Question: I need to read audio sample values. I am using for that audioQueue callback (from Apple SpeakHere example):
'''
UInt32 samplesCount = inCompleteAQBuffer->mAudioDataBytesCapacity / 2;
UInt16 *samples = (UInt16 *)inCompleteAQBuffer->mAudioData;
for (int i=0; i < samplesCount; i++)
{
printf("%i
", samples[i]);
}
'''
Values are returned, but when I compare them with graph from audacity, they seems to be wrong:

Audacity values are from 1 (65535) to -1 (0). So logically first sample value should be 32767, second should be ~50 000 ...
But I recieve other results:
'''
value - position
65535 - 0
29501 - 1
26086 - 2
63656 - 3
28477 - 4
65407 - 5
36802 - 6
36546 - 7
18244 - 8
17220 - 9
player settings:
(Float64) mSampleRate = 44100
(UInt32) mBytesPerPacket = 2
(UInt32) mFramesPerPacket = 1
(UInt32) mBytesPerFrame = 2
(UInt32) mChannelsPerFrame = 1
(UInt32) mBitsPerChannel = 16
(UInt32) mReserved = 0
'''
Question - why sample values returned from mAudioData are wrong?
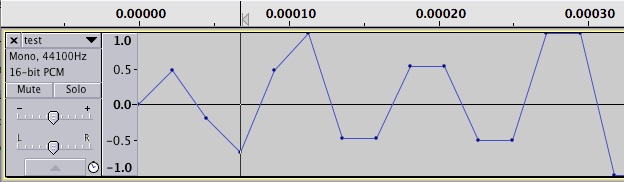
Answer: The file has a different endianess than your System. You must swap the byte order of each sample. Also the samples are Signed 16 bit integers (SInt16), not UInt16. Therefore the maximum value is 32767 (not 65535) and the minimum value is -32767.
Take a look in ExtendedAudioFile.h and AudioConverter.h for help converting.